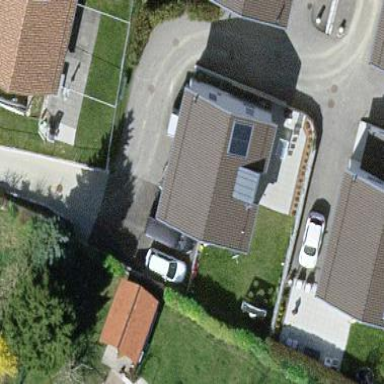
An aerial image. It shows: Detached building with gabled roof.